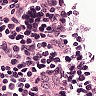
Metastatic tissue present: no